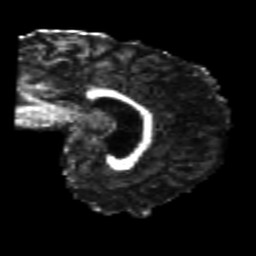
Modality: FA
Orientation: sagittal
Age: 23
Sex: female
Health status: healthy
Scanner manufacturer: philips
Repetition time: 7.384 s
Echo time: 0.08599 s